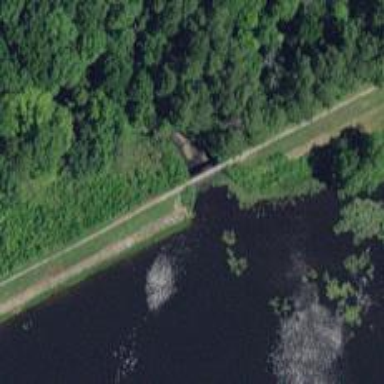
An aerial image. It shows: Dam along waterway.